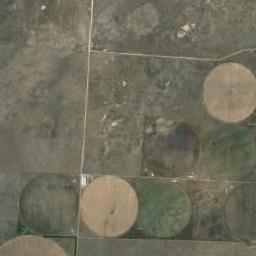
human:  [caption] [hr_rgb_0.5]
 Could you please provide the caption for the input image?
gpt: There are some green circle farmland and three bare circle farmland .

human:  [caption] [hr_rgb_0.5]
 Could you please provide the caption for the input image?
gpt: Several khaki circular farmlands and several green circular farmlands are on the ground and some roads go through these farmlands .

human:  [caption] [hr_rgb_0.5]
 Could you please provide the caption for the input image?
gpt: A few green, Ocher and tan mixed circular fields .

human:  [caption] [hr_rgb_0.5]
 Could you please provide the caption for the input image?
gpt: The circular farmland is divided into different areas .

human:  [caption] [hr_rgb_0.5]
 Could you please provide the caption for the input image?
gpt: There are several circular farmlands of the same size .